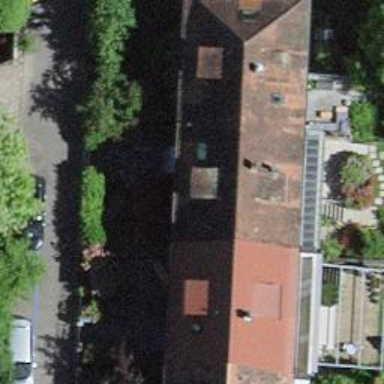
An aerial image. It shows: Hipped-roof terrace building.